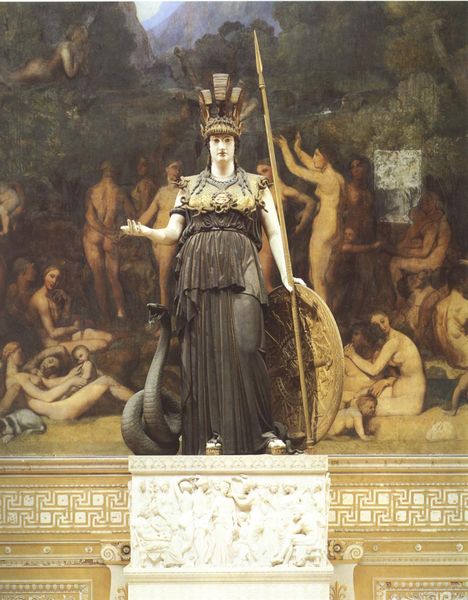
Titel: Minerva
Künstler: Pierre-Charles Simart
Standort: Dampierre, Schloss des Herzogs von Luynes (EU - F)
Schlagwörter: gemälde, hand, nackt, weiß, frauen, menschen, finger, frau, kleid, schmuck, schwarz, rock, arm, sockel, gold, krone, wald, kinder, rund, statue, empore, foto, fotografie, schild, schlange, mythologie, speer, ägyptisch, riesenschlange